Question:
I'm really tired to solve this problem this is because that i edit my config file to set a password to database
this is my config.inc.php
'''
<?php
/*
* This is needed for cookie based authentication to encrypt password in
* cookie
*/
$cfg['blowfish_secret'] = 'xampp'; /* YOU SHOULD CHANGE THIS FOR A MORE SECURE COOKIE AUTH! */
/*
* Servers configuration
*/
$i = 0;
/*
* First server
*/
$i++;
/* Authentication type and info */
$cfg['Servers'][$i]['auth_type'] = 'config'';
$cfg['Servers'][$i]['user'] = 'root';
$cfg['Servers'][$i]['password'] = 'root';
$cfg['Servers'][$i]['extension'] = 'mysql';
$cfg['Servers'][$i]['AllowNoPassword'] = true;
$cfg['Lang'] = '';
/* Bind to the localhost ipv4 address and tcp */
$cfg['Servers'][$i]['host'] = '127.0.0.1';
$cfg['Servers'][$i]['connect_type'] = 'tcp';
/* User for advanced features */
$cfg['Servers'][$i]['controluser'] = 'pma';
$cfg['Servers'][$i]['controlpass'] = '';
/* Advanced phpMyAdmin features */
$cfg['Servers'][$i]['pmadb'] = 'phpmyadmin';
$cfg['Servers'][$i]['bookmarktable'] = 'pma_bookmark';
$cfg['Servers'][$i]['relation'] = 'pma_relation';
$cfg['Servers'][$i]['table_info'] = 'pma_table_info';
$cfg['Servers'][$i]['table_coords'] = 'pma_table_coords';
$cfg['Servers'][$i]['pdf_pages'] = 'pma_pdf_pages';
$cfg['Servers'][$i]['column_info'] = 'pma_column_info';
$cfg['Servers'][$i]['history'] = 'pma_history';
$cfg['Servers'][$i]['designer_coords'] = 'pma_designer_coords';
$cfg['Servers'][$i]['tracking'] = 'pma_tracking';
$cfg['Servers'][$i]['userconfig'] = 'pma_userconfig';
$cfg['Servers'][$i]['recent'] = 'pma_recent';
$cfg['Servers'][$i]['table_uiprefs'] = 'pma_table_uiprefs';
/*
* End of servers configuration
*/
?>
'''
please can anyone help me, sorry for my bad English
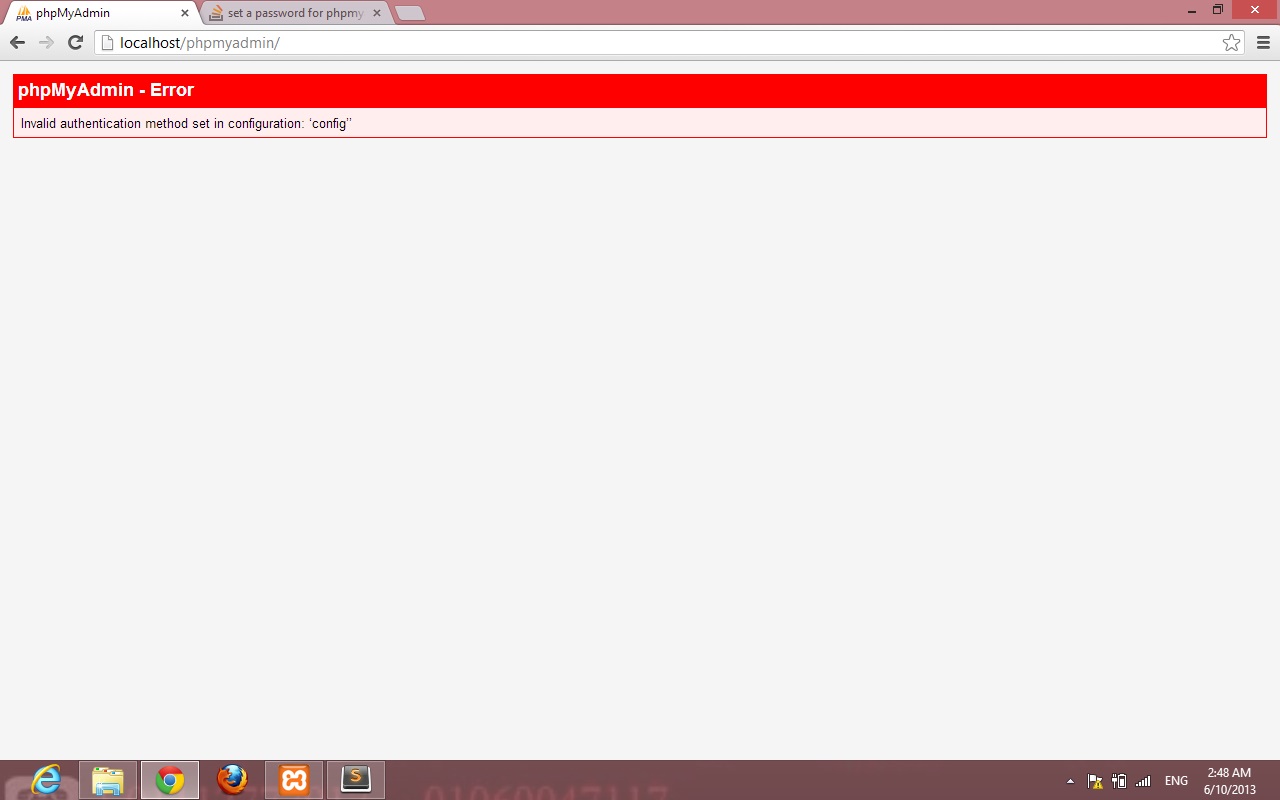
Answer: '''
'config''
'''
Seemed different. Try
'''
'config'
'''
(Check both characters and double '''